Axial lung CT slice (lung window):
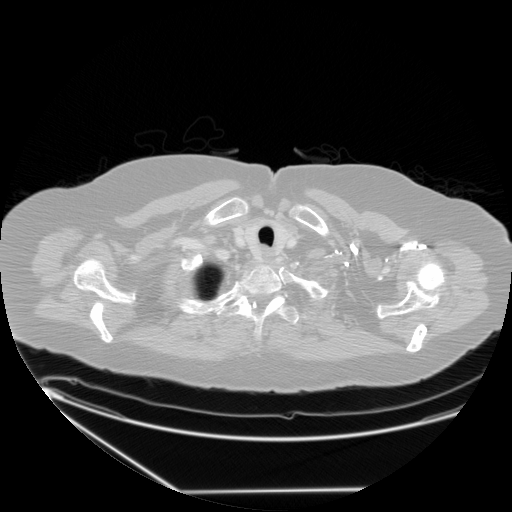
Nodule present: no